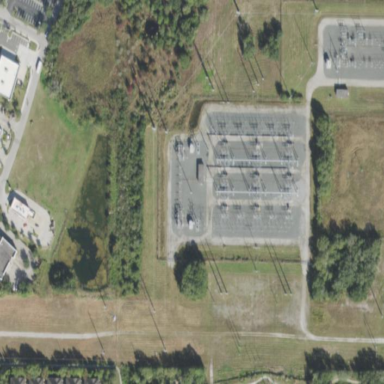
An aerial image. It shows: Outdoor transmission substation.